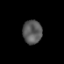
Tissue: prostate
Cell type: T cells
Senescence score: 0.3097
Nuclear area (px): 448
Mean DAPI intensity: 89.975